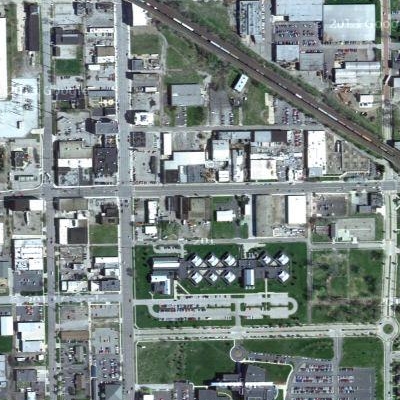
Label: Industry